A scalogram of one vibration snapshot from a rotating bearing is shown, computed with a continuous wavelet transform. Classify the bearing condition as one of: normal, inner_race, outer_race, ball.
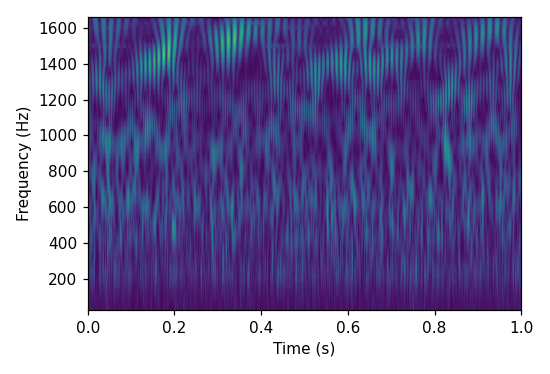
Answer: outer_race